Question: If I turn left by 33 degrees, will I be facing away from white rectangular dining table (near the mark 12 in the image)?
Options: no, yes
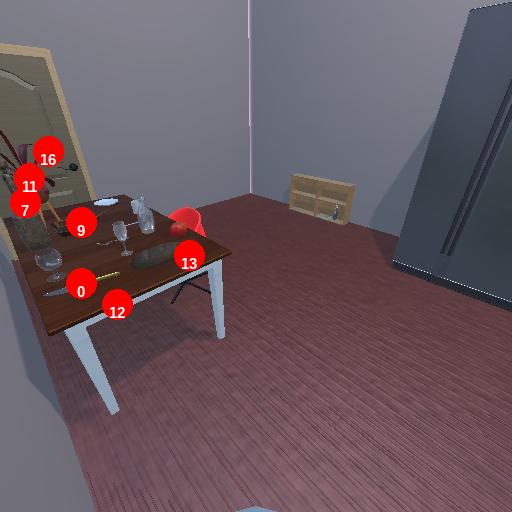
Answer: no